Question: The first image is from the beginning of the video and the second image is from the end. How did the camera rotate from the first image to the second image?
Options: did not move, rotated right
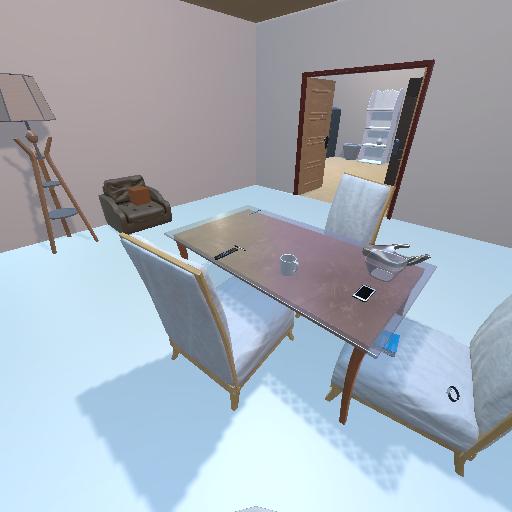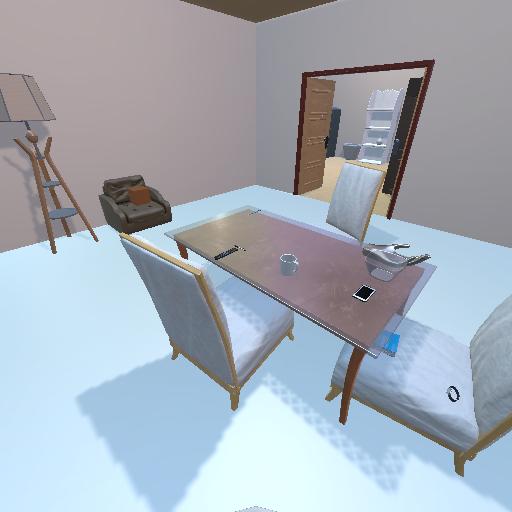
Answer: did not move